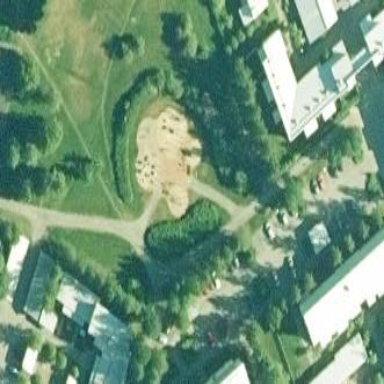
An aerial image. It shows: Playground area for leisure activities on the land.